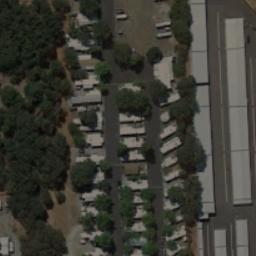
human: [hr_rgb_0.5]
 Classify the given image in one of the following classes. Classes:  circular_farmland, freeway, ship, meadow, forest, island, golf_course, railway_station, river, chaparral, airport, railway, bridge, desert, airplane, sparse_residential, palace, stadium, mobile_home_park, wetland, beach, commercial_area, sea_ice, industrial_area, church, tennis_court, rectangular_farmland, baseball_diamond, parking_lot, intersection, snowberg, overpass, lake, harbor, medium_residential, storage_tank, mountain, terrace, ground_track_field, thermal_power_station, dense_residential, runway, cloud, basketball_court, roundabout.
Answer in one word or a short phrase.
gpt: mobile_home_park